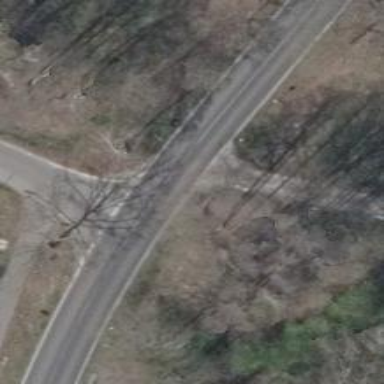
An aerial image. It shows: Secondary road with asphalt surface.